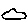
Label: cloud